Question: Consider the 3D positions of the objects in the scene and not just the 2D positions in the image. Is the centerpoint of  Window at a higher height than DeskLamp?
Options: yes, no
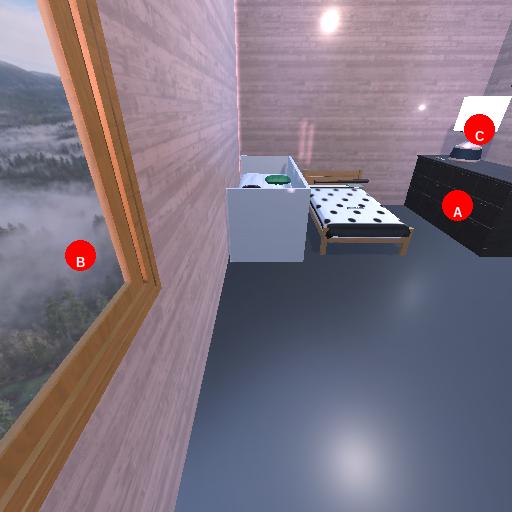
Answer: yes